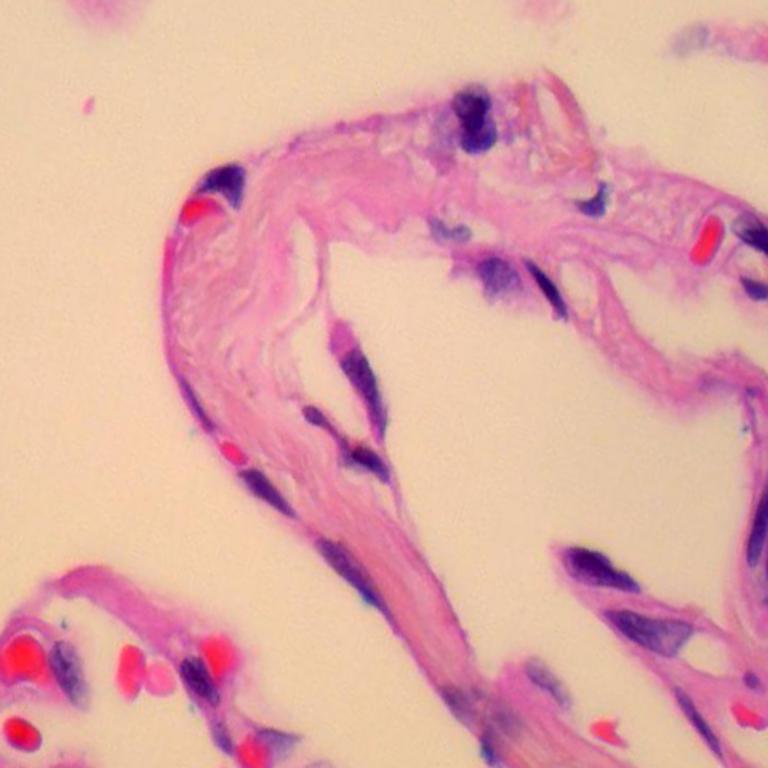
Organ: lung
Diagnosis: benign